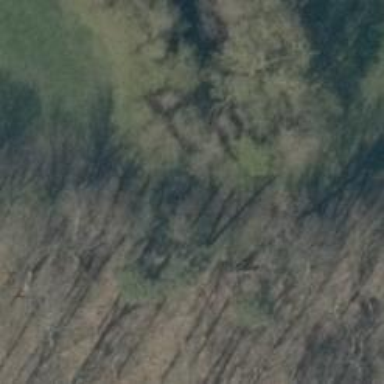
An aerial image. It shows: Row of trees in natural setting.